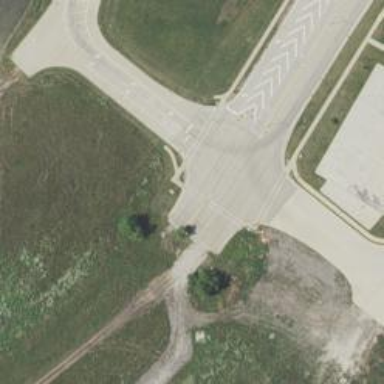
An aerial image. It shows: Uncontrolled road crossing with lines marking the way.